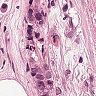
Metastatic tissue present: yes